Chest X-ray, PA view. Patient: 40 years old, sex M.
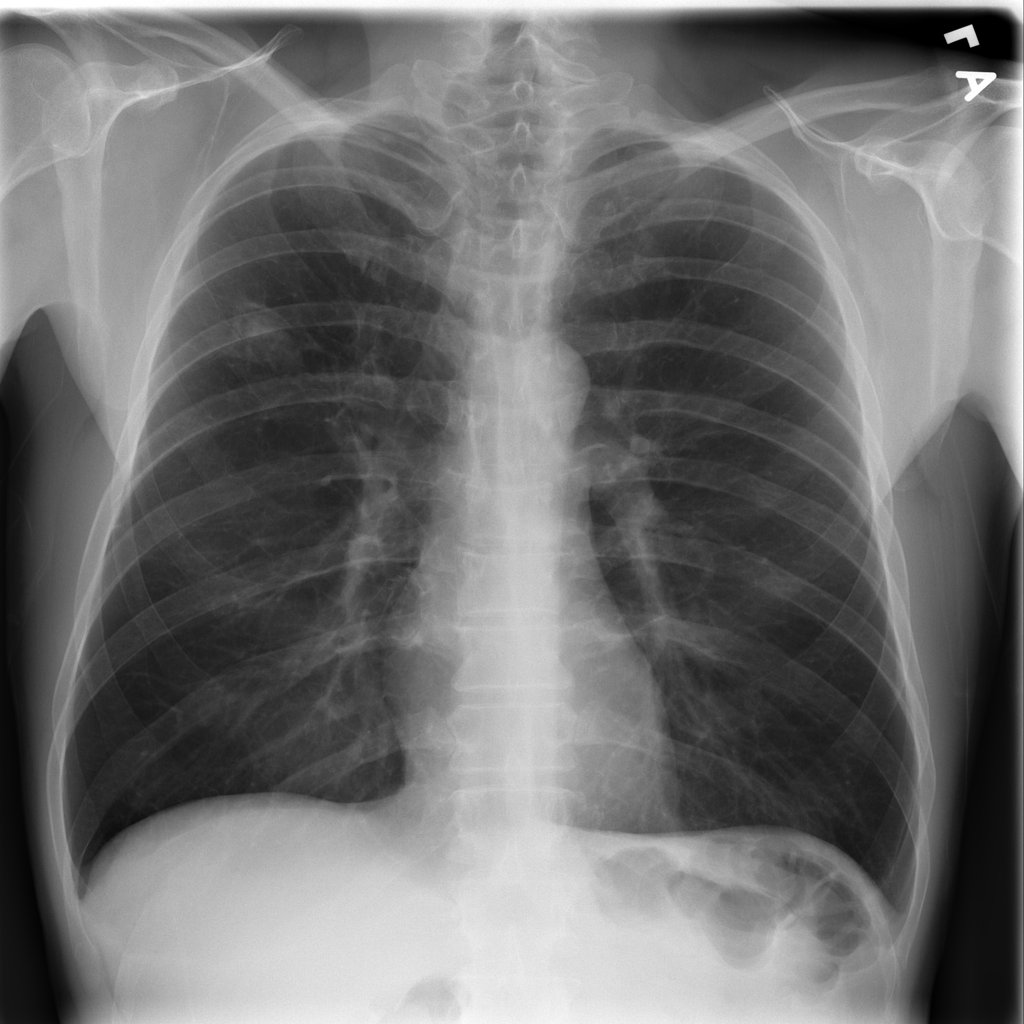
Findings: No Finding